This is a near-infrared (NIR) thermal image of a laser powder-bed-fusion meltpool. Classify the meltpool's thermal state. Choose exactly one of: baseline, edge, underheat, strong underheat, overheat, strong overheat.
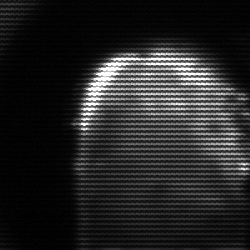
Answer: baseline